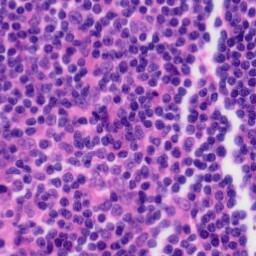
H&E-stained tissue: Tonsil